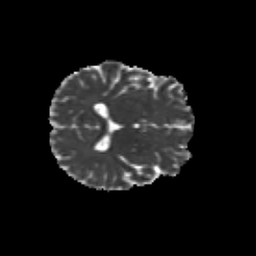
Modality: MD
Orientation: axial
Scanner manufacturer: siemens
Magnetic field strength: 3 T
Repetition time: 9.2 s
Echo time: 0.084 s